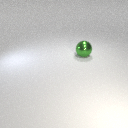
large green metal sphere